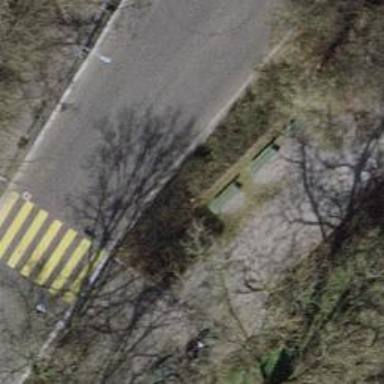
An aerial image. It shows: Bench for seating.